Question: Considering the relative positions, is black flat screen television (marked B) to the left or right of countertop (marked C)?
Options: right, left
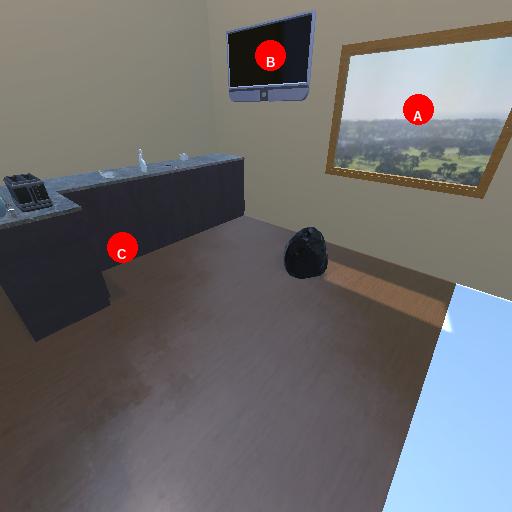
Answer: right